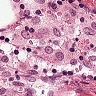
Metastatic tissue present: no